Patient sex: M
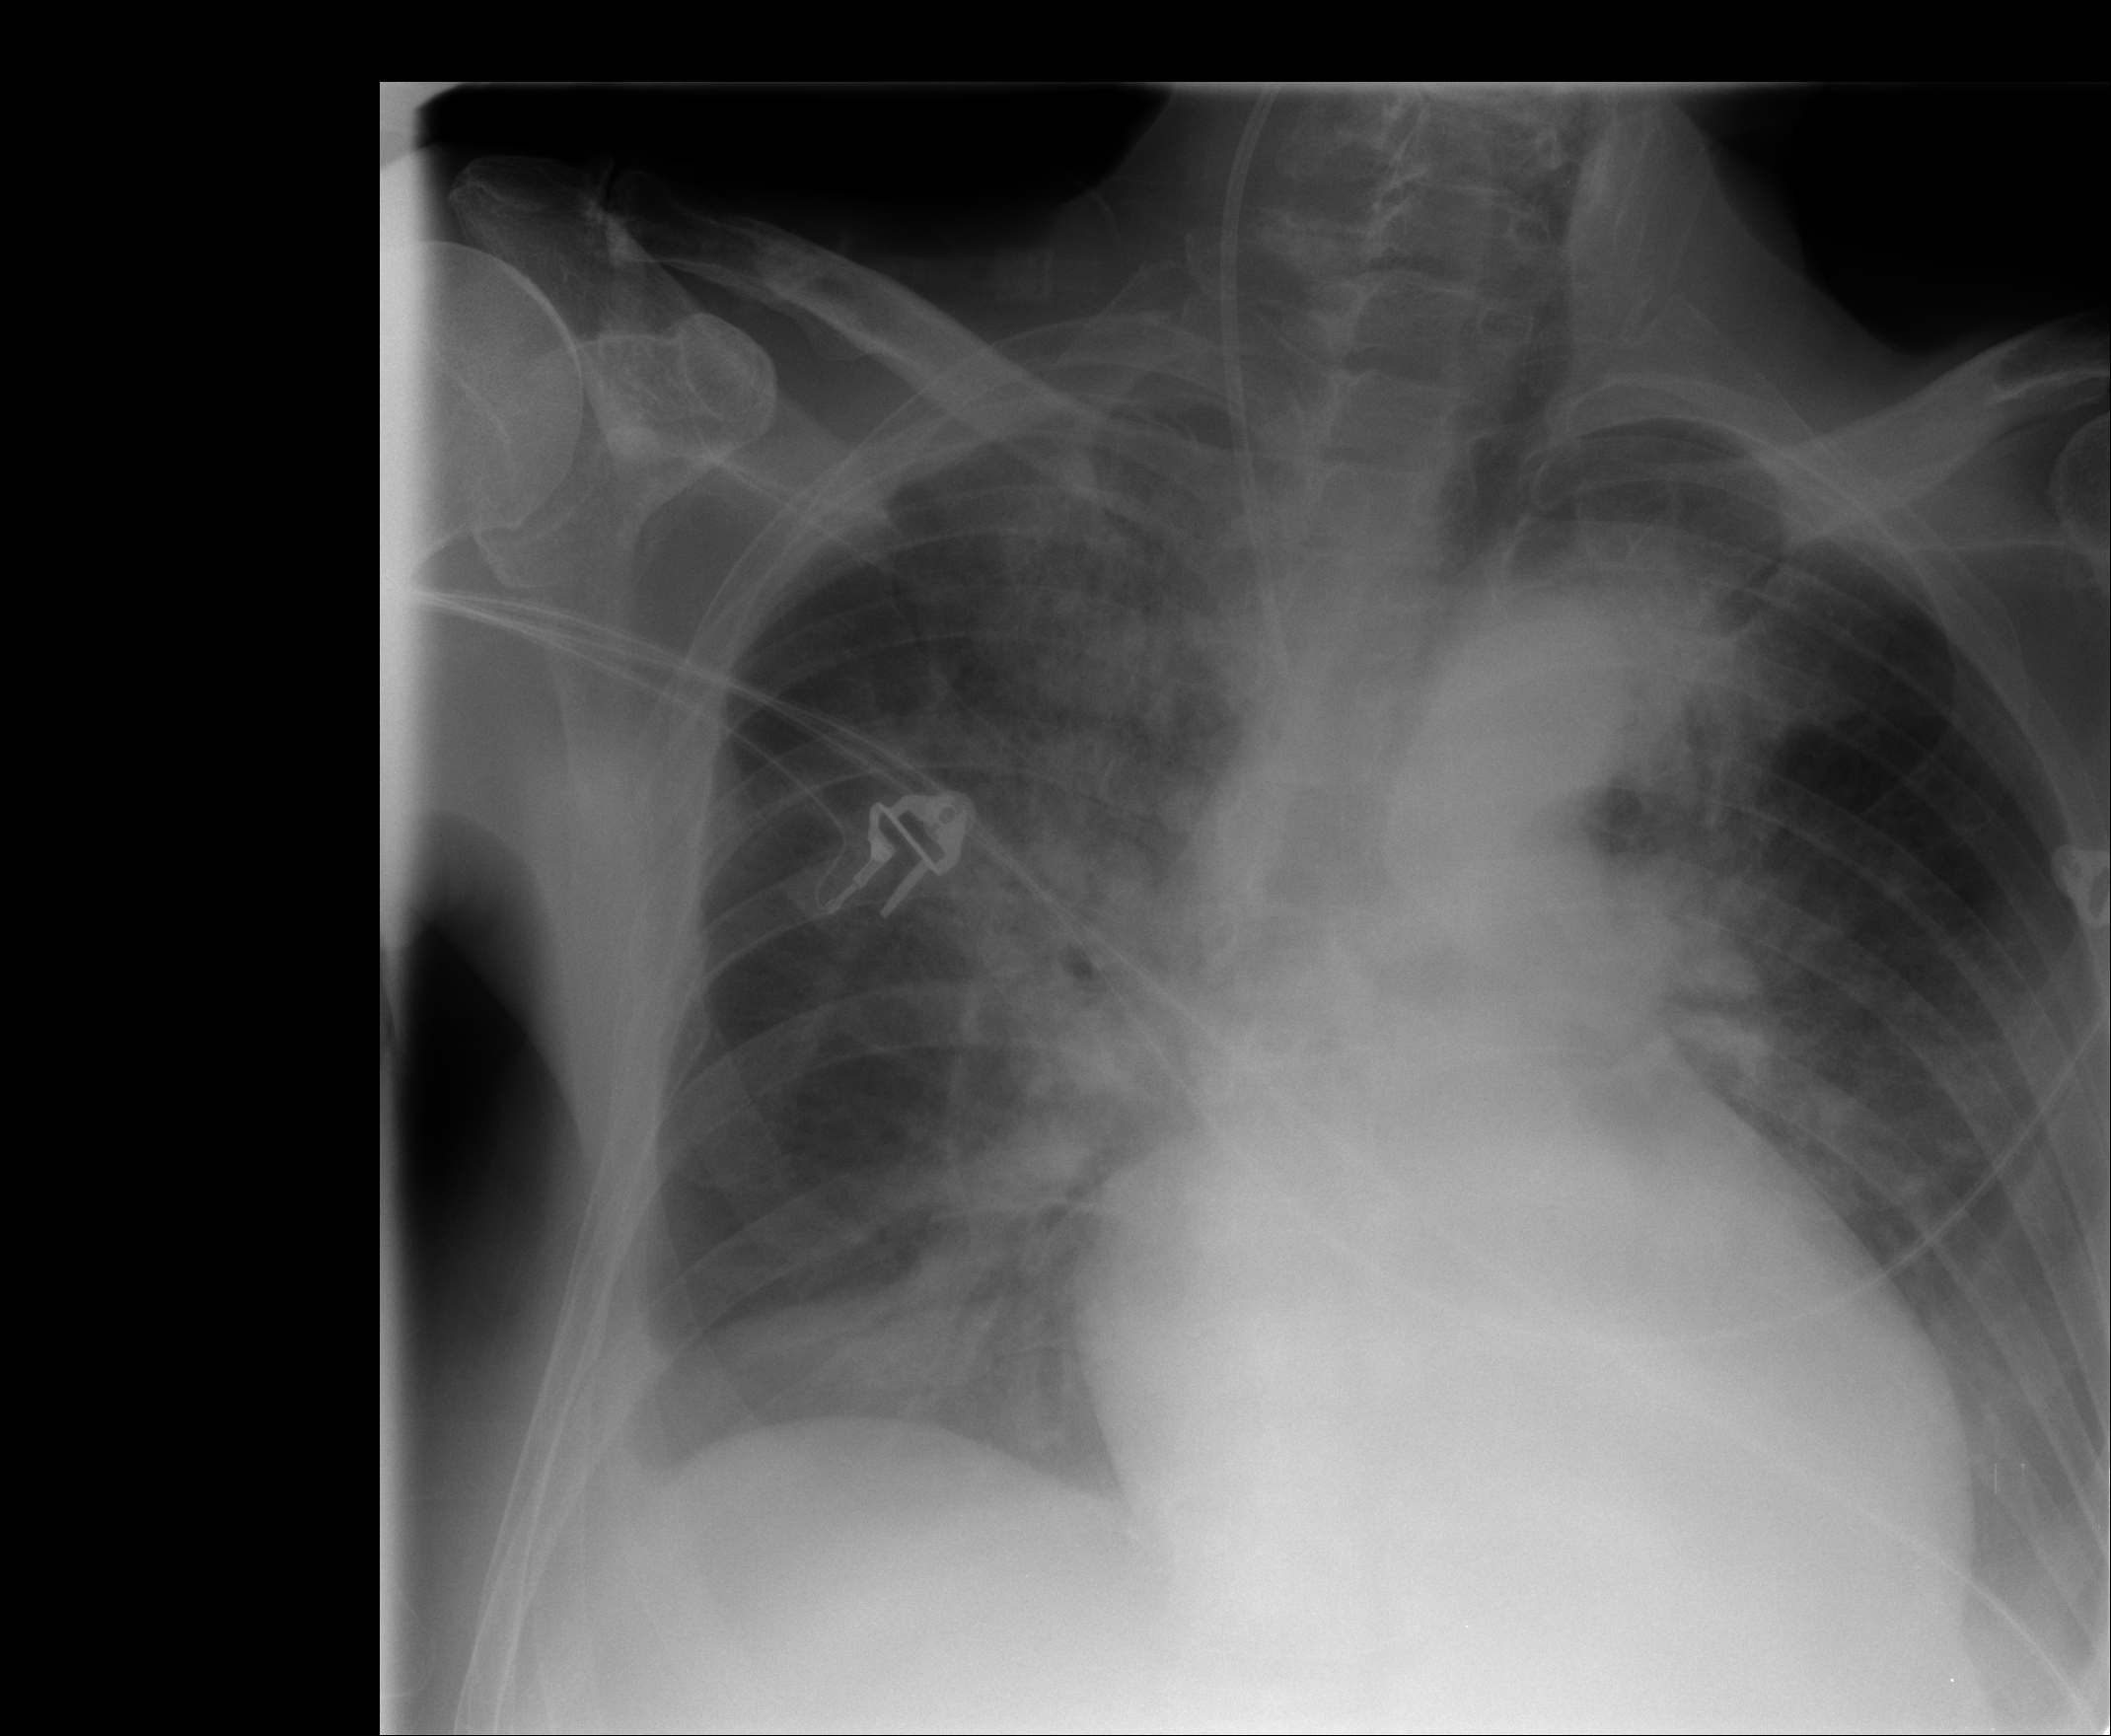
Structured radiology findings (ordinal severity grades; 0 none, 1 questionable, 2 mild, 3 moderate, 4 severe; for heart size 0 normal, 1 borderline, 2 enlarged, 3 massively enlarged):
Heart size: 2
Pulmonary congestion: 3
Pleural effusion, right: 2
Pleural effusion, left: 2
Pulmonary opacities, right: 3
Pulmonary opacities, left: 1
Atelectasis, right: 2
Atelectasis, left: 1